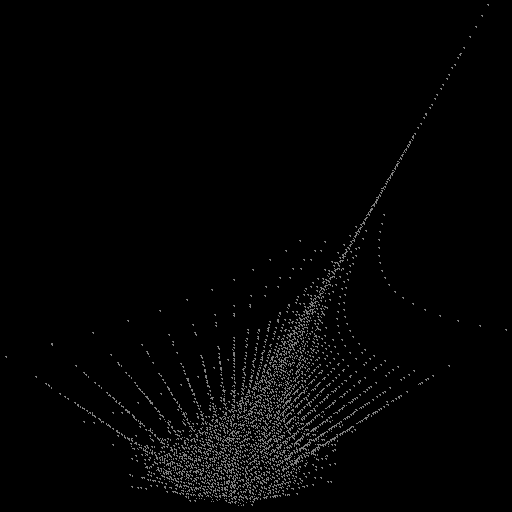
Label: spleenwort_fern